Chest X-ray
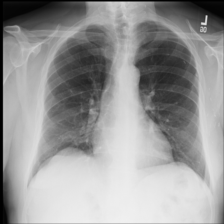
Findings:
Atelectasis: negative
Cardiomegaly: negative
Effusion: negative
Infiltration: positive
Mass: negative
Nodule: negative
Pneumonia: negative
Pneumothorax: negative
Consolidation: negative
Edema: negative
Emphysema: negative
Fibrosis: negative
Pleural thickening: negative
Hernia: negative